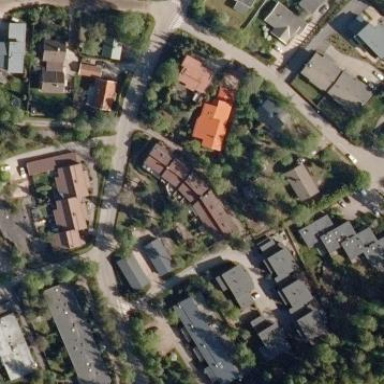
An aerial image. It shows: Residential terrace building.